Interaction volume radius: 10 \u00c5
Interaction volume height: 20 \u00c5
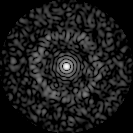
Disorder parameter: 0.8368